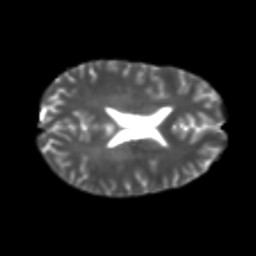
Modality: T2w
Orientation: axial
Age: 21
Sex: female
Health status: healthy
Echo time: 0.074 s